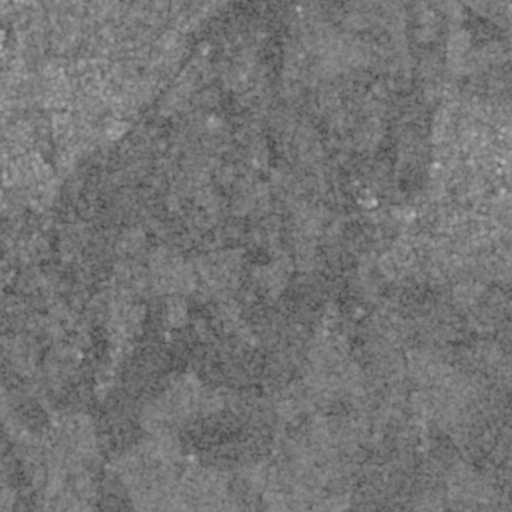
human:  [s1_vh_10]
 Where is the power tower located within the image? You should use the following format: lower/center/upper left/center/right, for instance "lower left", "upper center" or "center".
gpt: The power tower is located in the upper right of the image.
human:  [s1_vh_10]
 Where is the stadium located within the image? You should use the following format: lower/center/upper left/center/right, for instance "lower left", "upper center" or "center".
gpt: The stadium is located in the upper left of the image.
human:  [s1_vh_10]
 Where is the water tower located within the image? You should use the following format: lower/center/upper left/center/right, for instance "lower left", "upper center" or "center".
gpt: The water tower is located in the upper right of the image.
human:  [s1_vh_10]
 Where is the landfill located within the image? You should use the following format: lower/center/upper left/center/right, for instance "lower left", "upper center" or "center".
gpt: There is no landfill in the image.

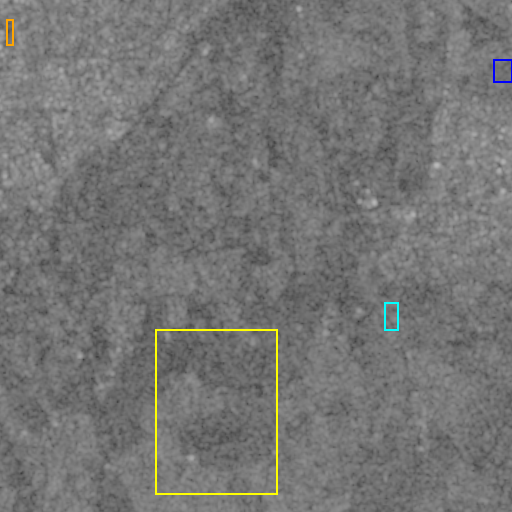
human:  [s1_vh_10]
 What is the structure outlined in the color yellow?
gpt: The structure outlined in yellow is a crop field.
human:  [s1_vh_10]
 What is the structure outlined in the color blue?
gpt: The structure outlined in blue is a park.
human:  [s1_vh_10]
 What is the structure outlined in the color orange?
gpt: The structure outlined in orange is a parking lot.
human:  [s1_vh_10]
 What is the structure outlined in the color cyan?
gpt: The structure outlined in cyan is a wastewater plant.
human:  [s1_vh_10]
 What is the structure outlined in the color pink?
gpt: There is no pink outline.